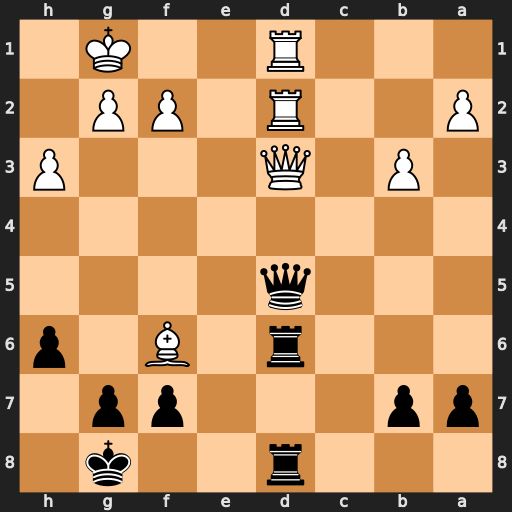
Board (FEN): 3r2k1/pp3pp1/3r1B1p/3q4/8/1P1Q3P/P2R1PP1/3R2K1
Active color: b
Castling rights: -
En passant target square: -
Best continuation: Qxd3 Rxd3 Rxd3 Rxd3 Rxd3